Field crop: maize
Growth stage: 2
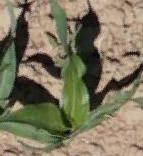
Species: maize